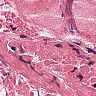
Metastatic tissue present: no